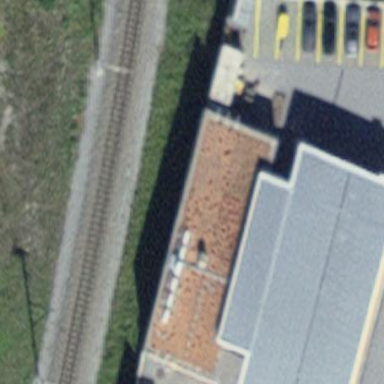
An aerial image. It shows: Commercial building.